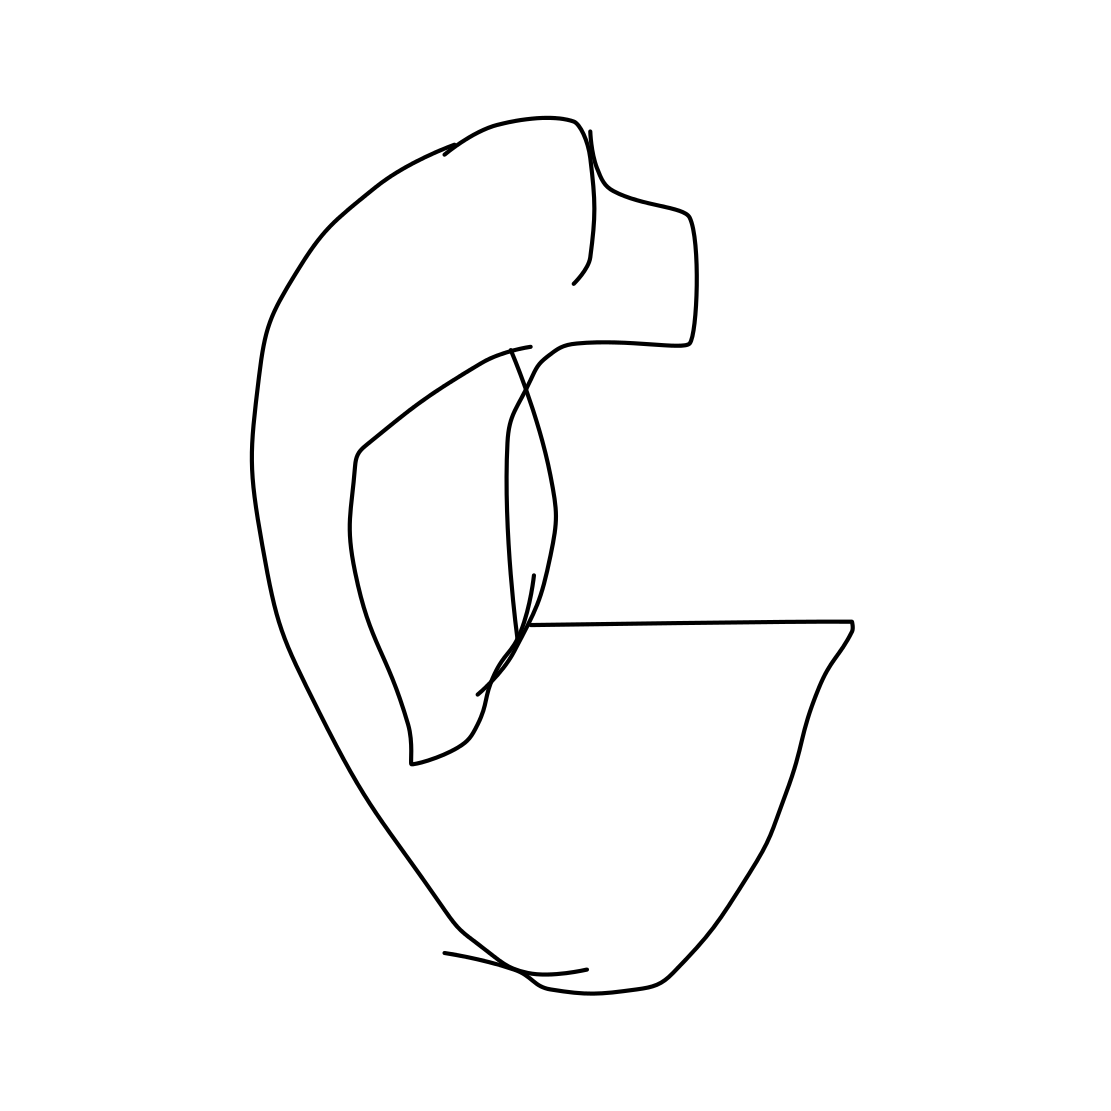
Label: ear